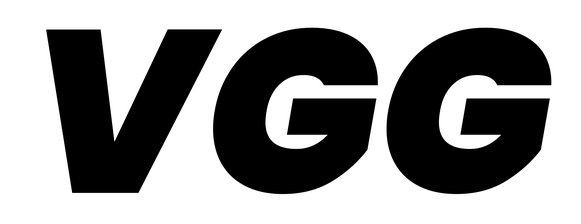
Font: Poppins-BlackItalic